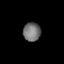
Tissue: lung
Cell type: Myeloid cells
Senescence score: 0.5681
Nuclear area (px): 322
Mean DAPI intensity: 113.457